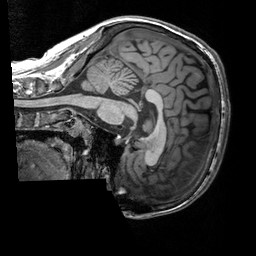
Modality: T1w
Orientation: sagittal
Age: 23
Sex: male
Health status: healthy
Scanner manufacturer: siemens
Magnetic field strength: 3 T
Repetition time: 2.3 s
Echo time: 0.00303 s